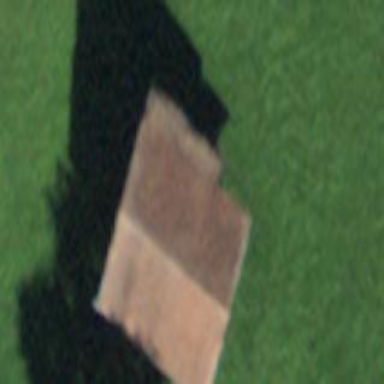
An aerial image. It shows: Barn.